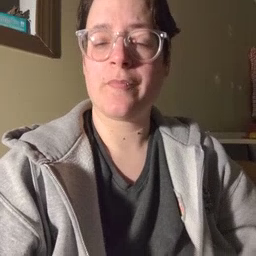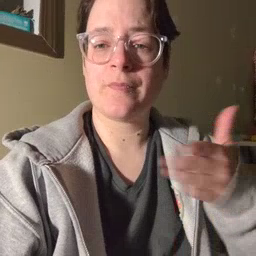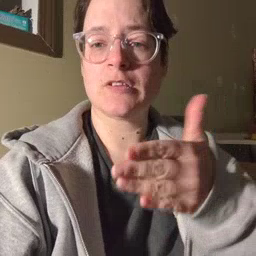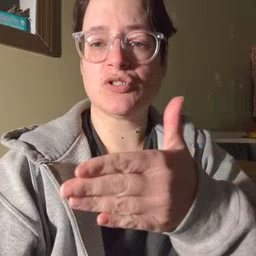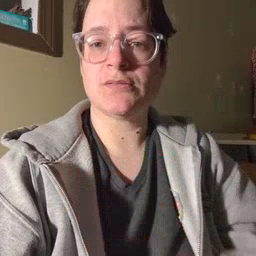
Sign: fish